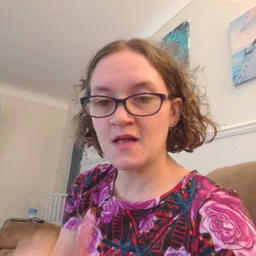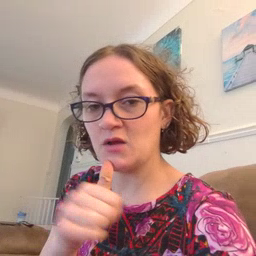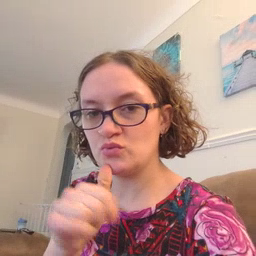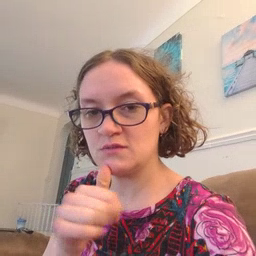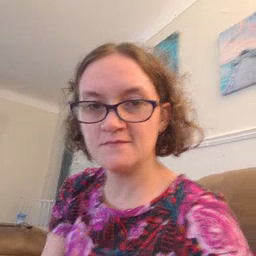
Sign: owie